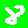
Digit: 8